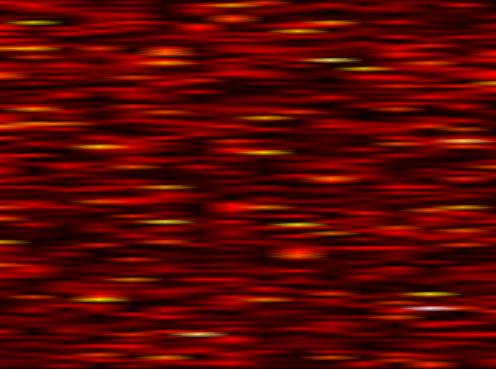
Label: FBMC